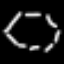
Label: octagon